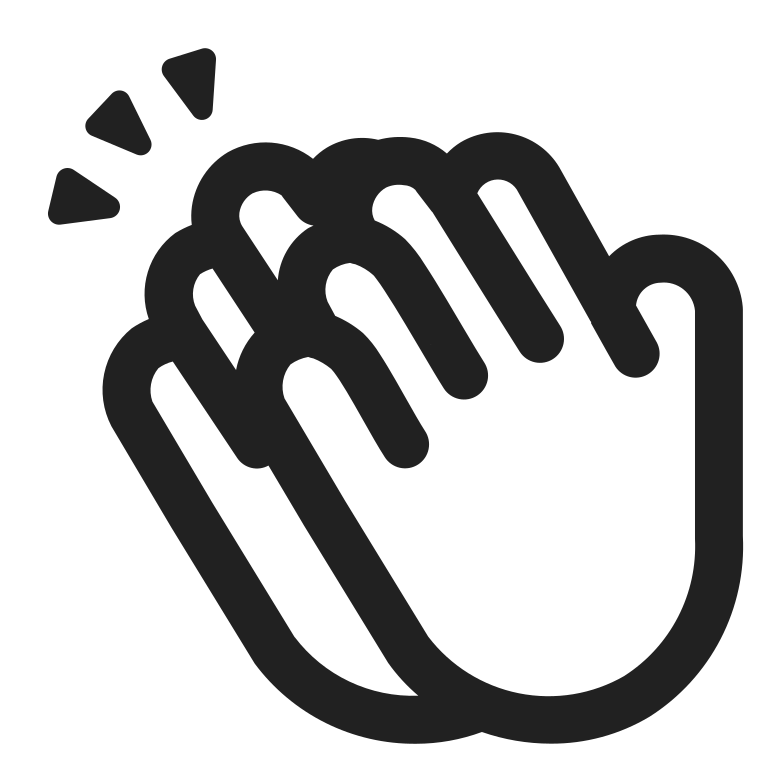
clapping hands high contrast default